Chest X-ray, PA view. Patient: 49 years old, sex F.
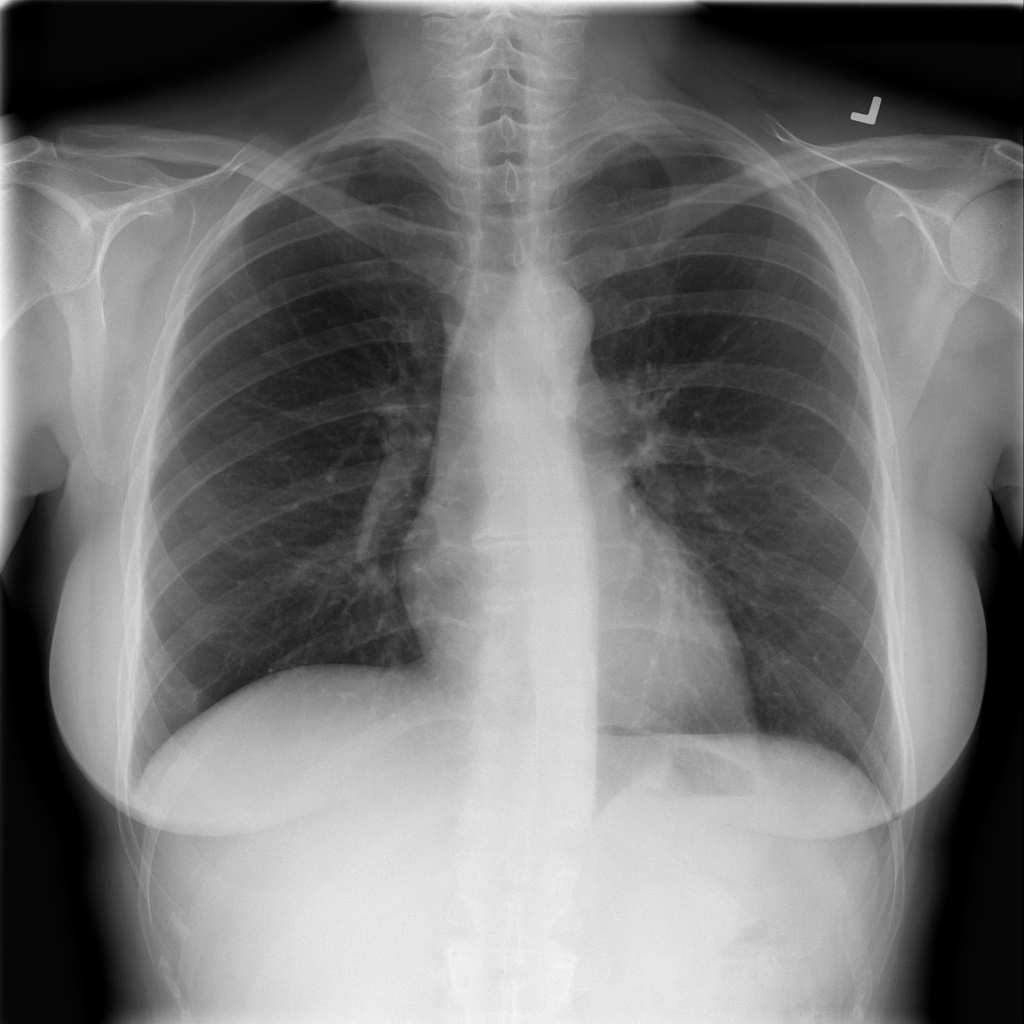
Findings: No Finding